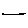
Label: line